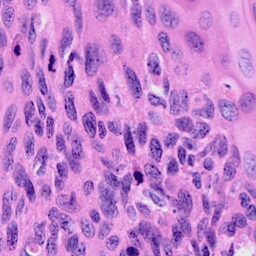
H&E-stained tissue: Cervix